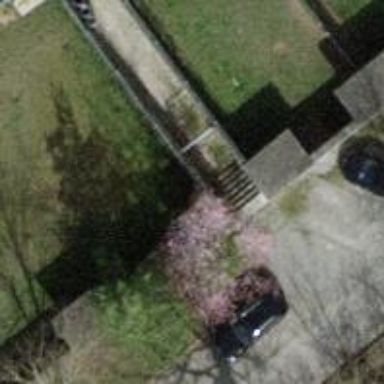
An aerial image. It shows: Set of steps on the road.